Question: Does anybody know why my table row height increases when I remove the background property of containing EditText?
'''
<TableLayout
android:id="@+id/tableLayout1"
android:layout_width="match_parent"
android:layout_height="wrap_content"
android:stretchColumns="1,3" >
<TableRow
android:id="@+id/tr3a"
android:padding="2.5dp"
android:background="@color/col1"
android:gravity="center_vertical"
android:layout_width="fill_parent"
android:layout_height="0dp"
android:layout_weight="1" >
<TextView
android:id="@+id/lab_bookname"
android:layout_width="wrap_content"
android:layout_height="wrap_content"
android:text="@string/bookname" />
<EditText
android:id="@+id/bookname"
android:layout_width="wrap_content"
android:layout_height="wrap_content"
android:layout_marginLeft="5dp"
android:layout_marginRight="5dp"
android:layout_span="3"
android:textSize="14sp"
android:background="@color/white" // FOR VIEW 1, I REMOVE THIS LINE, NO OTHER CHANGE
android:hint="@string/definputtext2" />
</TableRow>
'''

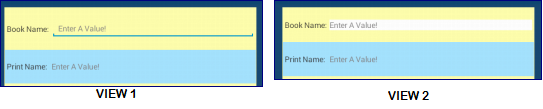
Answer: Height changes because by setting a custom background you are replacing the EditText default background, which might not be just a color resource.
Check these similar questions:
<URL>
<URL>